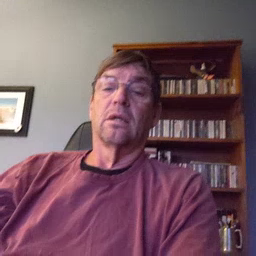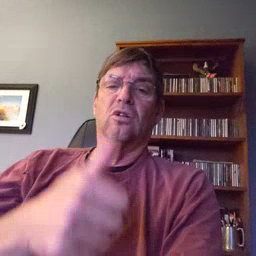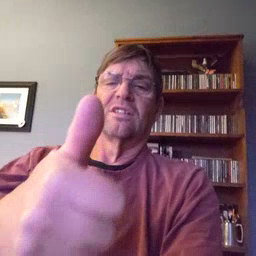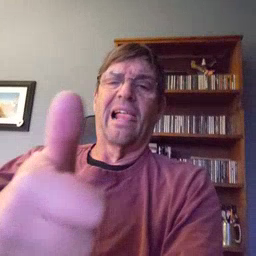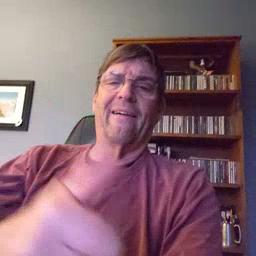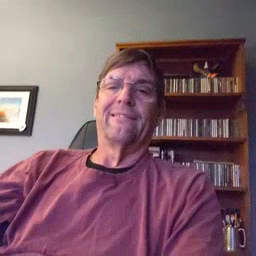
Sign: yourself